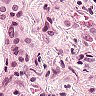
Metastatic tissue present: yes